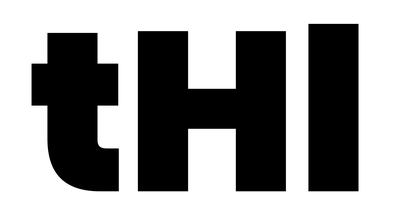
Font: Poppins-Black